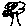
Label: tree